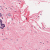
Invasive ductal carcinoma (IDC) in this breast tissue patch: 0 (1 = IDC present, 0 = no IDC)